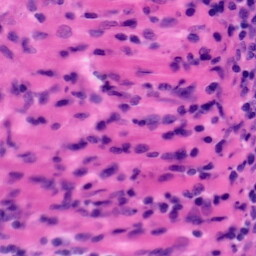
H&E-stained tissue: Tonsil